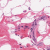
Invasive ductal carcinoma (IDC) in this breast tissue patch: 0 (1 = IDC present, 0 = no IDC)